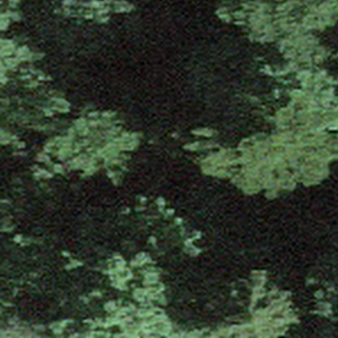
Label: other